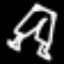
Label: pants